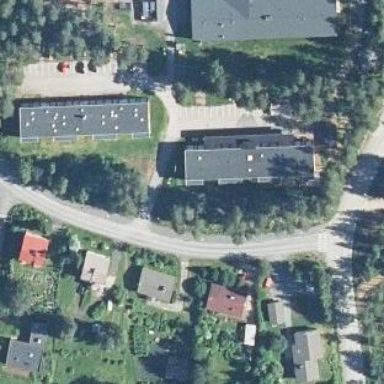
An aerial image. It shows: Crossing on asphalt cycleway.